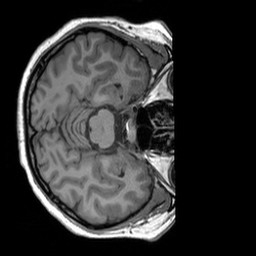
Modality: T1w
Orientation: axial
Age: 35
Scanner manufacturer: siemens
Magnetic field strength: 3 T
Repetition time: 1.9 s
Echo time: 0.00252 s